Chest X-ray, PA view. Patient: 27 years old, sex M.
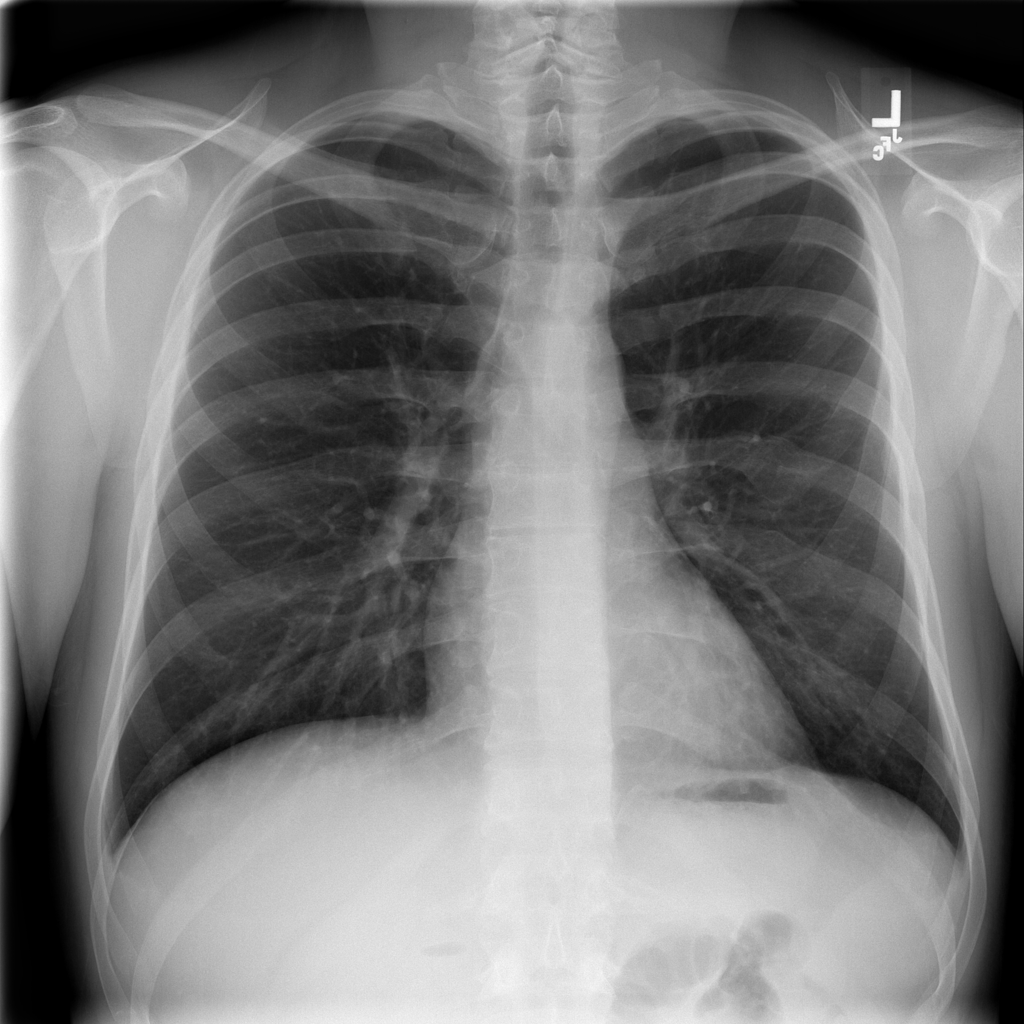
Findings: No Finding